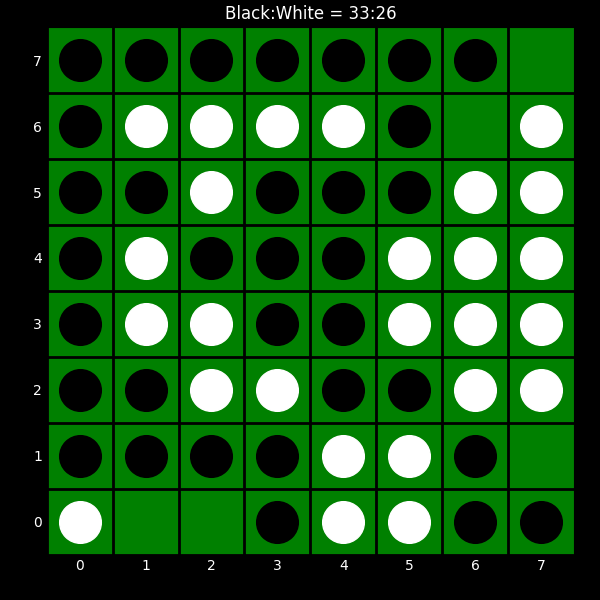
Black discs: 33
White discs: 26